Question: I would like to obtain a 'UIView' like this :

But i don't know, what is the best way to do this ?
Is this the best way: <URL> ?
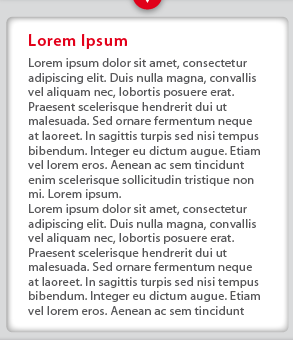
Answer: Create the shadow as a transparent layer at a particular size, also create a stretchable image, like this:
'''
UIImage *shadowImage = [UIImage imageNamed:@"shadow.png"];
shadowImage = [shadowImage stretchableImageWithLeftCapWidth:floorf(shadowImage.size.width/2) topCapHeight:floorf(shadowImage.size.height/2)];
'''
Put the image in a UIImageView with contentMode as scale to fit.
Call your view as "sView". You can add the shadow like this:
'''
UIImageView *shadowImgView = [[UIImageView alloc] initWithImage:shadowImage];
shadowImgView.contentMode = UIViewContentModeScaleToFill;
shadowImgView.autoresizingMask = UIViewAutoresizingFlexibleWidth | UIViewAutoresizingFlexibleHeight;
shadowImgView.frame = sView.bounds;
[sView shadowImgView];
[shadowImgView release]; // only needed if you aren't using ARC
'''